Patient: sex F, age 56
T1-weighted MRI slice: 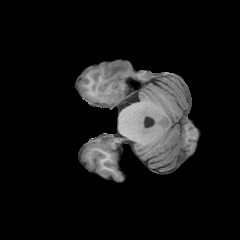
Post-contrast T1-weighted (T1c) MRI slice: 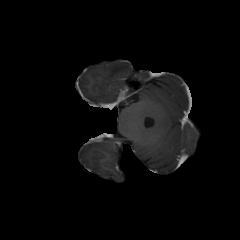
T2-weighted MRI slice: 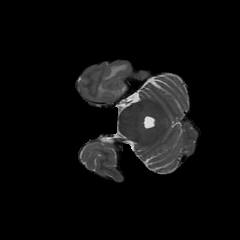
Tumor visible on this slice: yes
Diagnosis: Glioblastoma, IDH-wildtype
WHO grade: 4